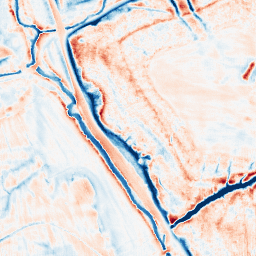
Category: edge_preserving
Decomposition family: anisotropic_diffusion
Decomposition parameters: iterations: 50
kappa: 10
gamma: 0.2
Upsampling method: fft_zeropad
Upsampling parameters: scale: 2
Upsampling scale: 2